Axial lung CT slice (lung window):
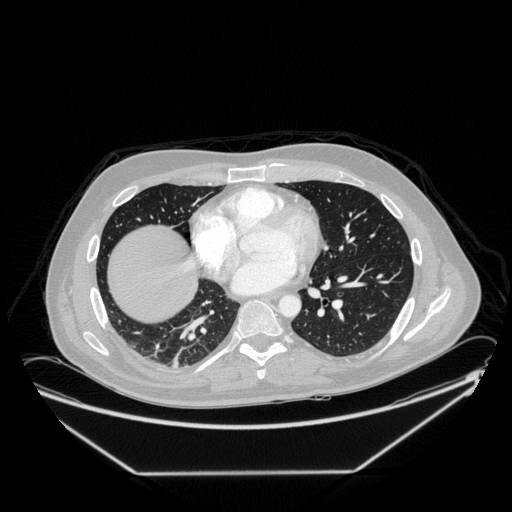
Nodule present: no